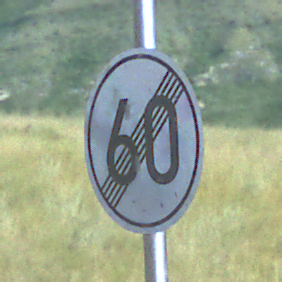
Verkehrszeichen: EndeGeschwindigkeit60
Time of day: Night
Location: Outdoor (Nature)
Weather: PartlyCloudy
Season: NotSpecified
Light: Natural